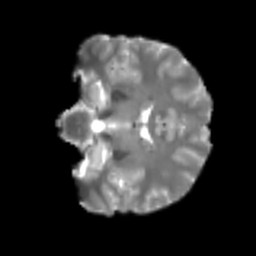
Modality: T2w
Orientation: coronal
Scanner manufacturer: siemens
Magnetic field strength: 3 T
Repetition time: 4 s
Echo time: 0.0594 s